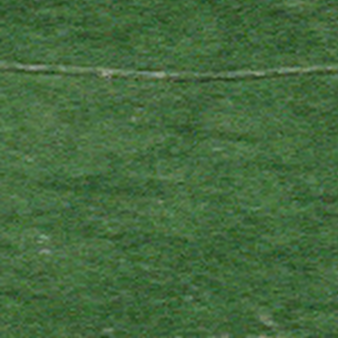
Label: other